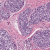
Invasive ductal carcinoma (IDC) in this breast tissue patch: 0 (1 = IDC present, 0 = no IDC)